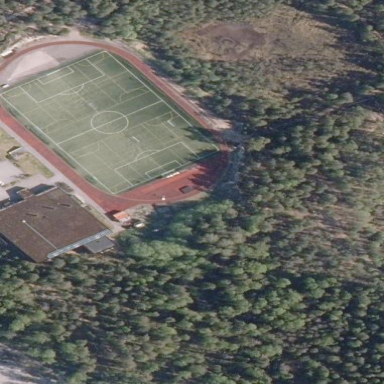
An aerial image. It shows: Artificial turf soccer pitch for leisure land.